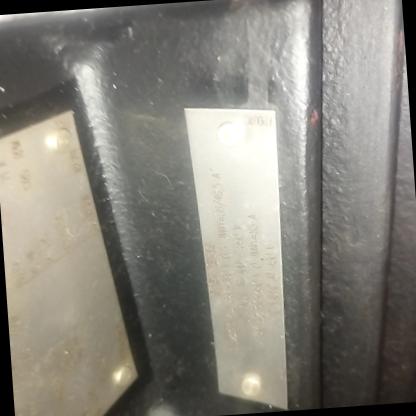
Klasa: tabliczka-znamionowa